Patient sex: M
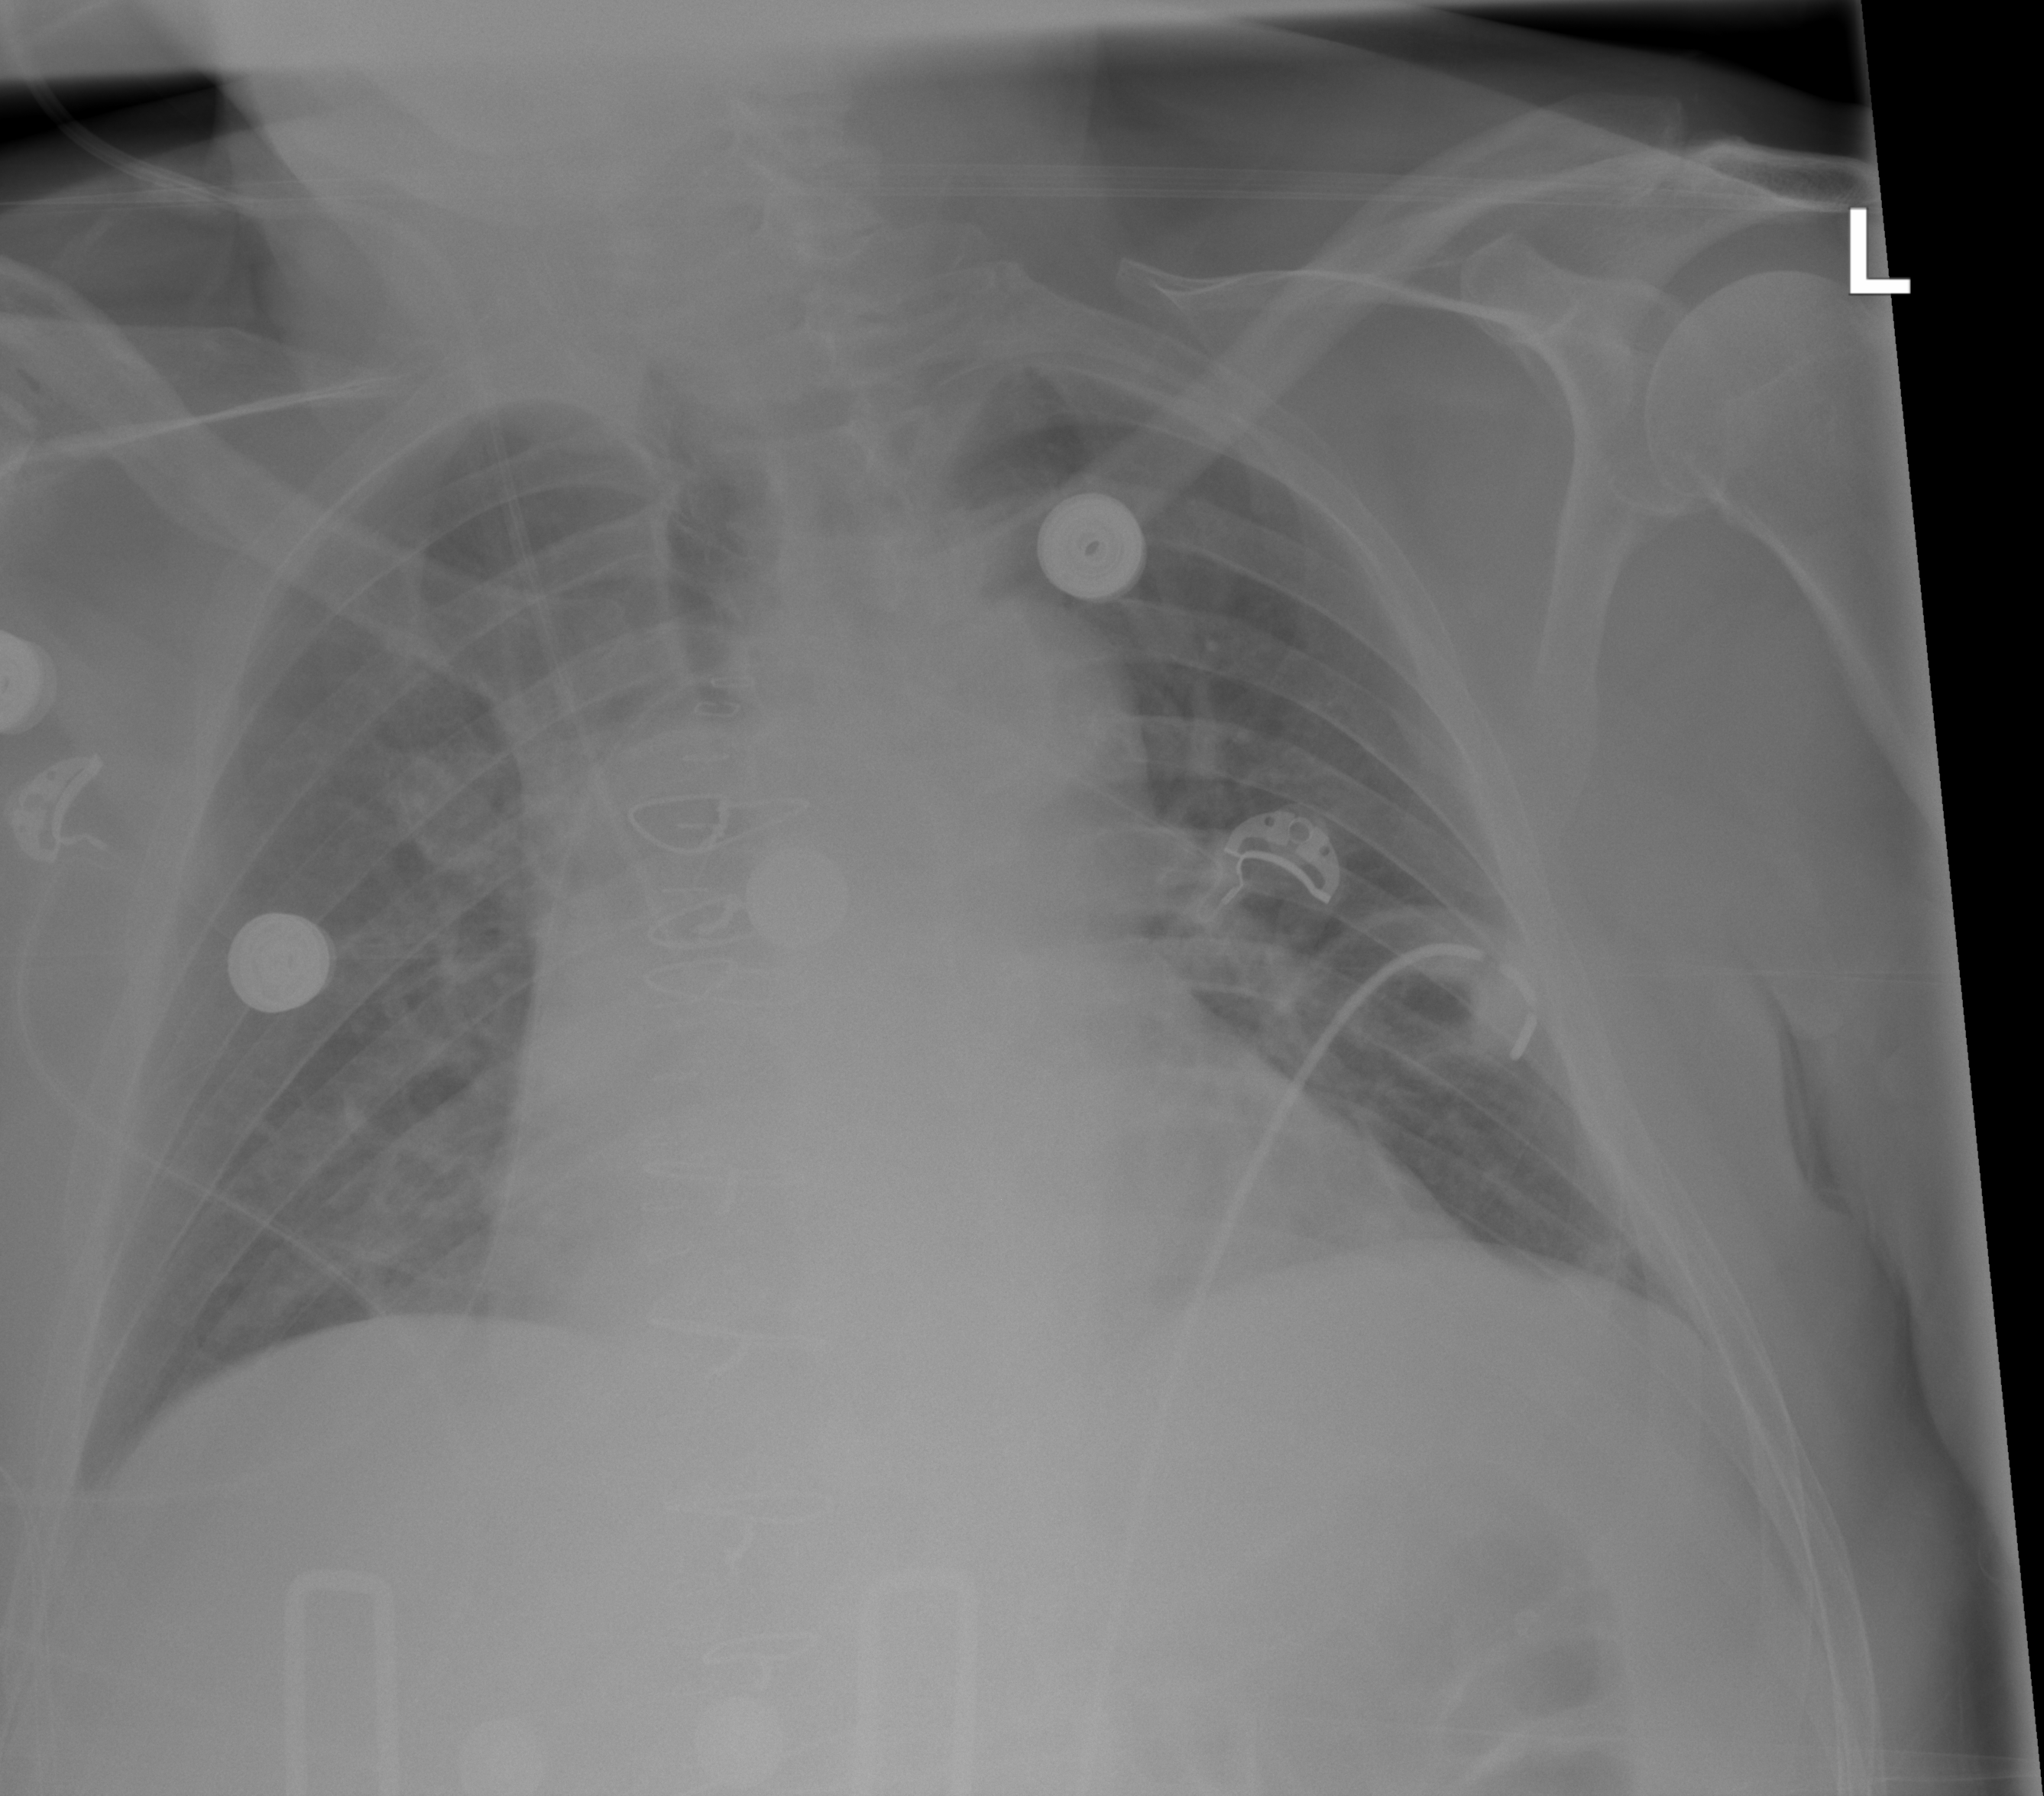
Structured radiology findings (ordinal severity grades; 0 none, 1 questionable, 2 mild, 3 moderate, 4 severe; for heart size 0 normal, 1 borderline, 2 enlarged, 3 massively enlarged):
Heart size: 2
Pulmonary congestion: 2
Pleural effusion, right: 0
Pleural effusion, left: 0
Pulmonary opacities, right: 1
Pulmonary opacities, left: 0
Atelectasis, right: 0
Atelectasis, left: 2